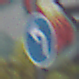
Verkehrszeichen: VorgeschriebeneFahrtrichtungLinks
Umgebung: Outdoor, Urban
Tageszeit: MorningAfternoon
Wetter: PartlyCloudy
Licht: Natural
Jahreszeit: NotSpecified
Kontrast: LowContrast